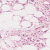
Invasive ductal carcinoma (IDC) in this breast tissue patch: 0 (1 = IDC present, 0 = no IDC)